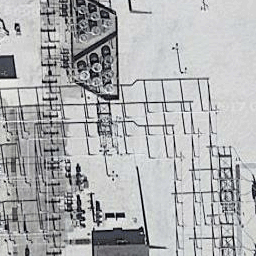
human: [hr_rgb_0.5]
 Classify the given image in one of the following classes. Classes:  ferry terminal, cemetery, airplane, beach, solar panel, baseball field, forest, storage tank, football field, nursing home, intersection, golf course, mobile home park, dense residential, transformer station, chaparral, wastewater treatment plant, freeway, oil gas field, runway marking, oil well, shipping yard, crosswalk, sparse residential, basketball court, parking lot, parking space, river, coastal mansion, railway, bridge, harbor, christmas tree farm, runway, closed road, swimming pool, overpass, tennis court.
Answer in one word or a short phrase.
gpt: transformer station